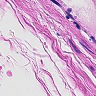
Metastatic tissue present: no